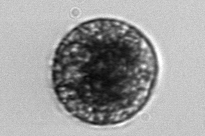
Label: Vicicitus_globosus